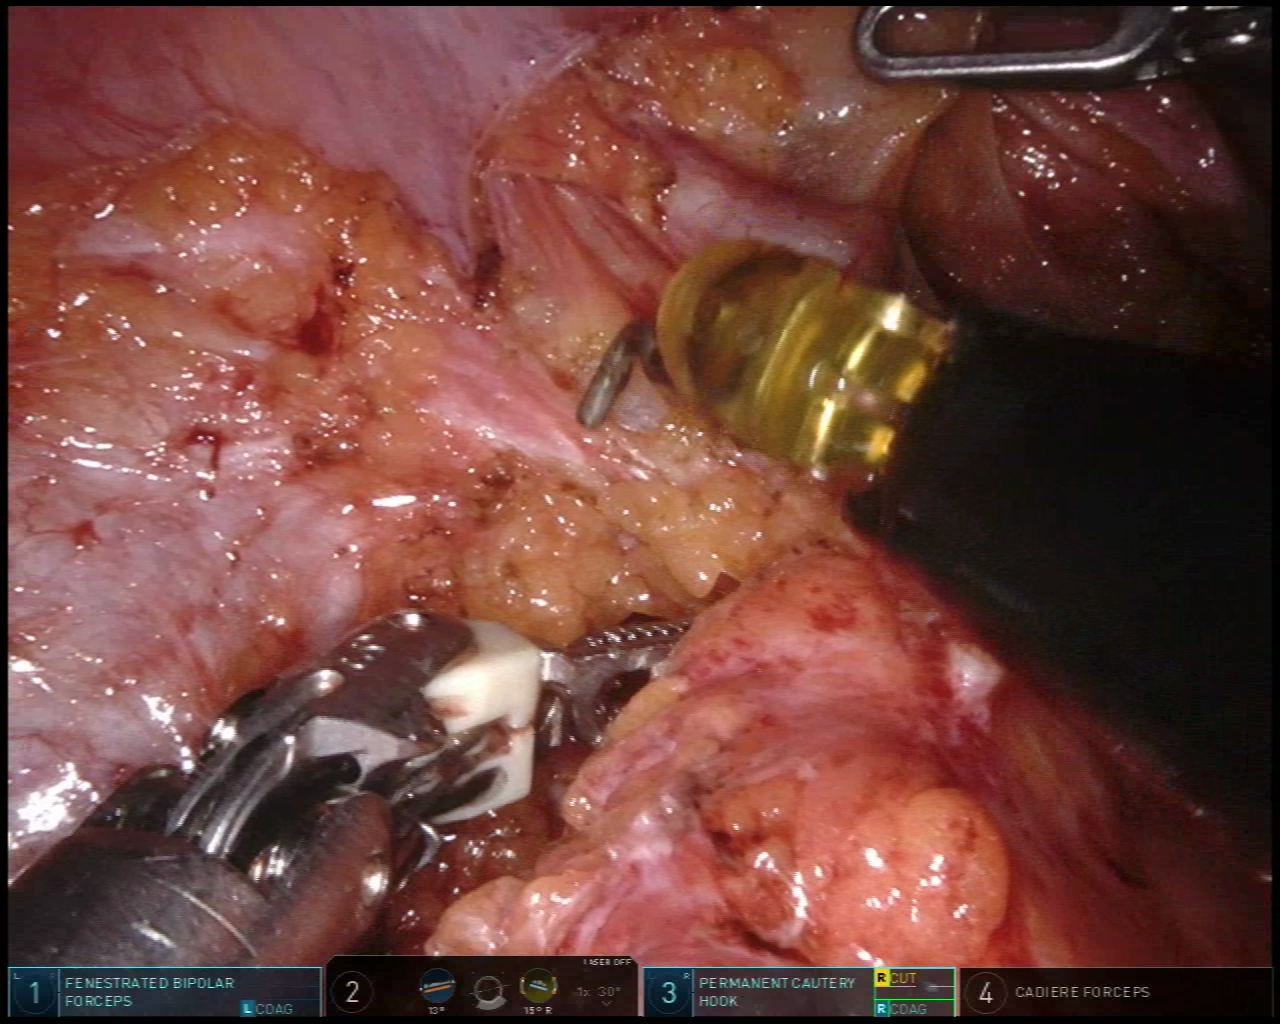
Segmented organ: ureter
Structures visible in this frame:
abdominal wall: yes
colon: no
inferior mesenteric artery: no
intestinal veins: no
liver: no
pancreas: no
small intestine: no
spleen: no
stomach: no
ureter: yes
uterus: no
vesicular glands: no